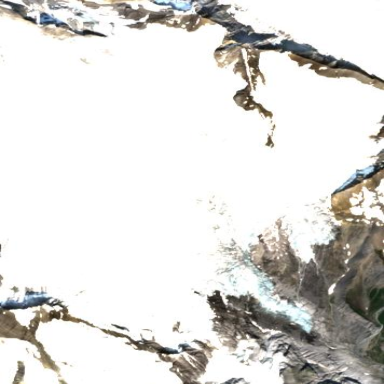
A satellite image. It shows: Stunning view of glacier.